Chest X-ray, PA view. Patient: 28 years old, sex F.
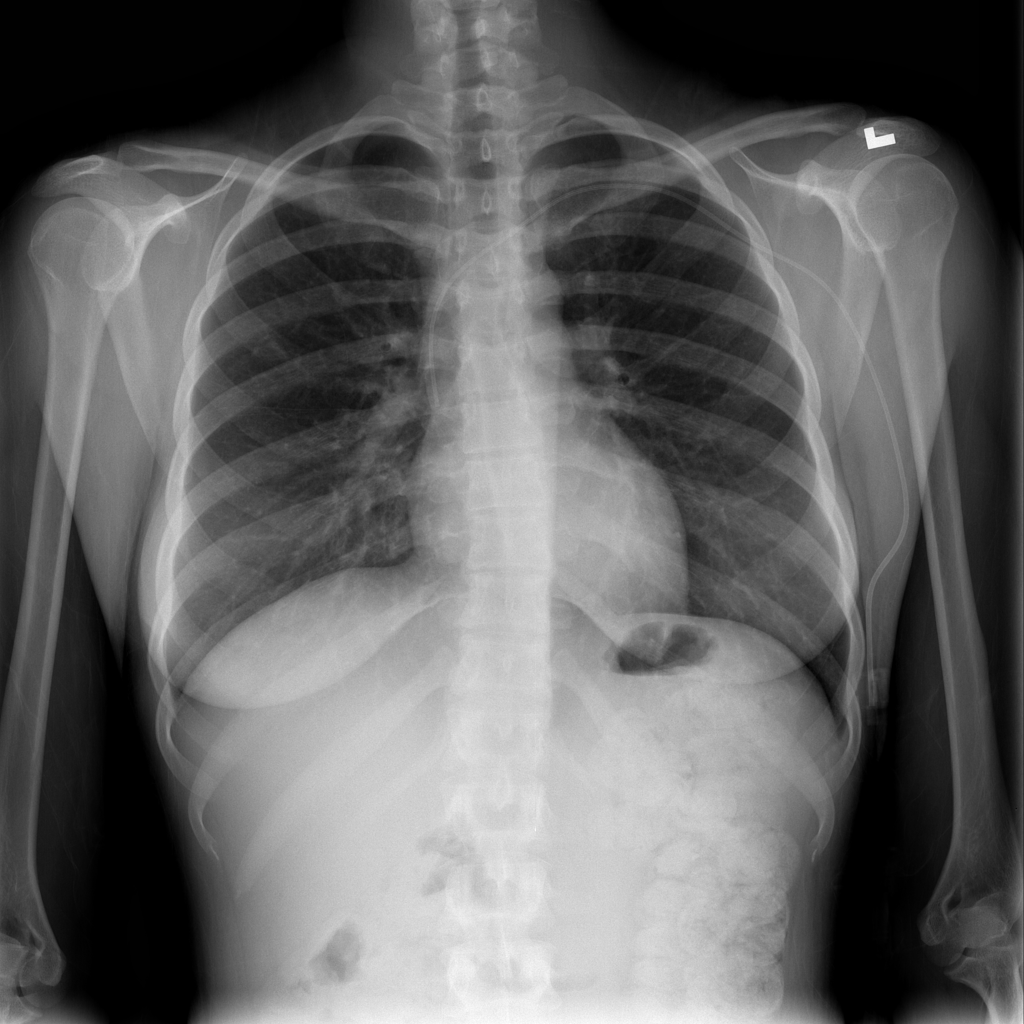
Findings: No Finding